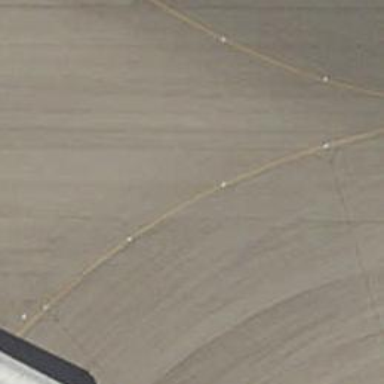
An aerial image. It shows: Image of taxiway at airport.